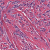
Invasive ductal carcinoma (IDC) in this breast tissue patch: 1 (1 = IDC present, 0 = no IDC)